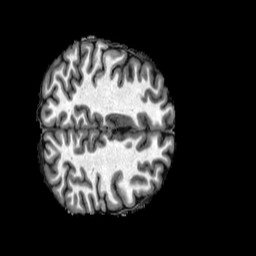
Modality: T1w
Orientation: axial
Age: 26
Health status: healthy
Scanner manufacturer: philips
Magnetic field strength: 3 T
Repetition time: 0.007813 s
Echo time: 0.003595 s